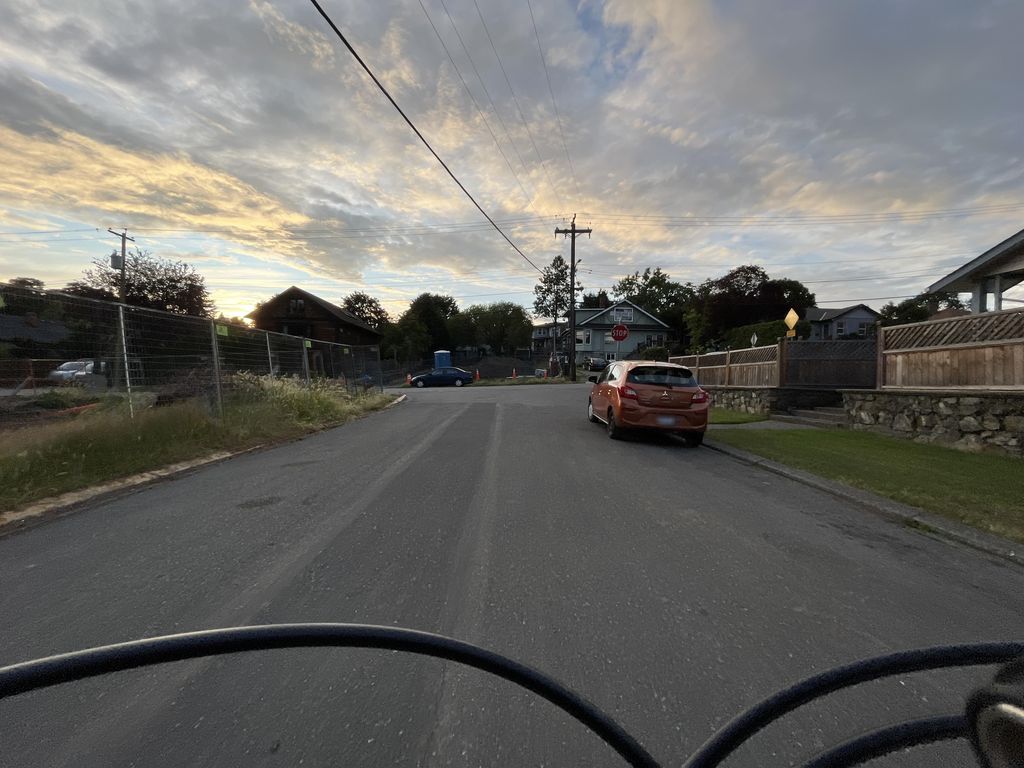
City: victoria